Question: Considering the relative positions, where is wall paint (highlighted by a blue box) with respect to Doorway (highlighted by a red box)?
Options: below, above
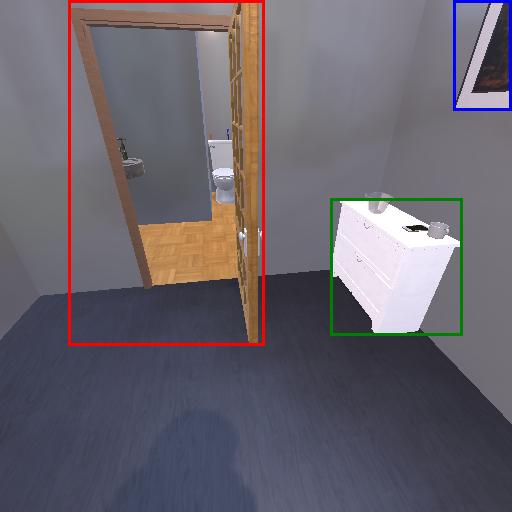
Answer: below